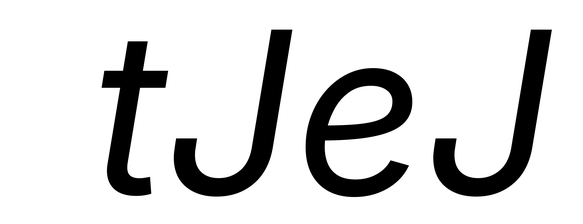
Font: Inter-Italic_Italic